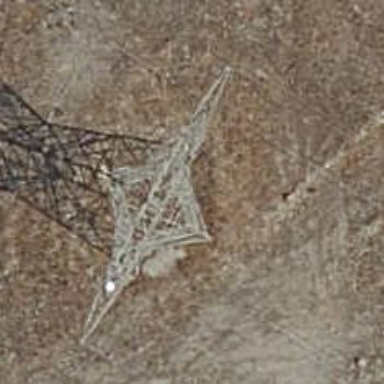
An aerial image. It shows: Towering power structure.